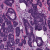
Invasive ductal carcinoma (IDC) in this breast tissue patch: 1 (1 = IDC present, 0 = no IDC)